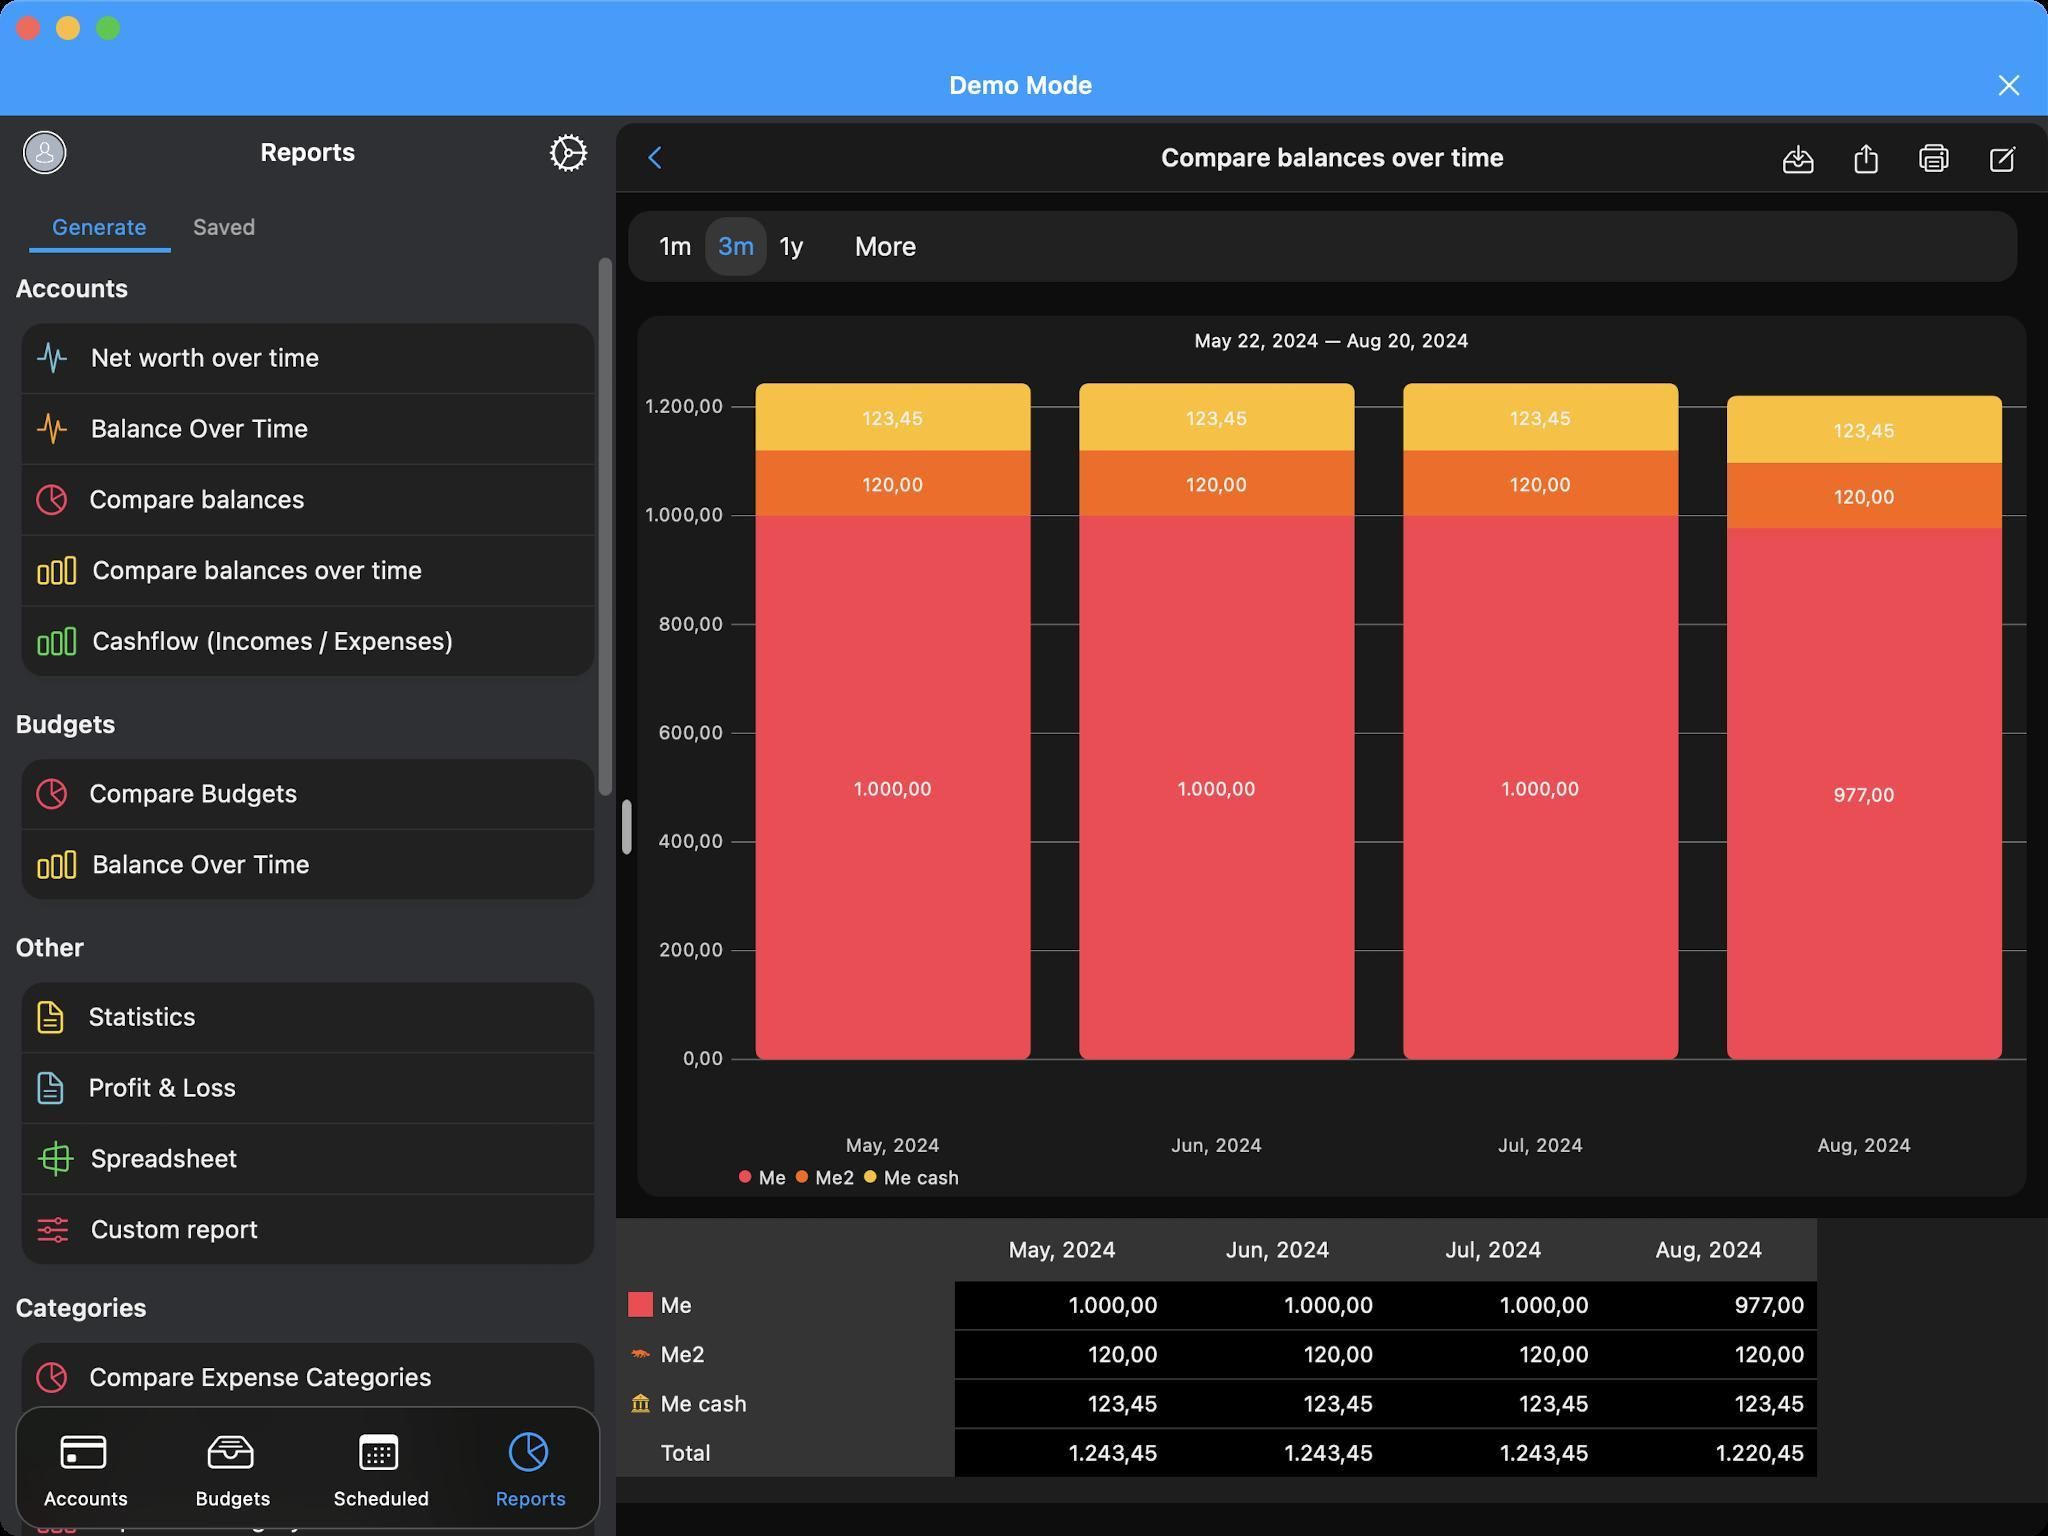
Accessibility tree:
{"name": "MoneyWiz", "role": "AXWindow", "description": null, "role_description": "standard window", "value": null, "position": "352.00;95.00", "size": "1024;768", "children": [{"name": null, "role": "AXGroup", "description": null, "role_description": "group", "value": null, "position": "0.00;0.00", "size": "1024;768", "children": [{"name": null, "role": "AXGroup", "description": null, "role_description": "group", "value": null, "position": "0.00;0.00", "size": "1024;768", "children": [{"name": null, "role": "AXGroup", "description": null, "role_description": "group", "value": null, "position": "0.00;0.00", "size": "1024;768", "children": [{"name": null, "role": "AXStaticText", "description": "Demo Mode", "role_description": "text", "value": null, "position": "159.77;34.65", "size": "701;16", "children": []}, {"name": null, "role": "AXButton", "description": "Close", "role_description": "button", "value": null, "position": "985.60;27.72", "size": "39;30", "children": []}, {"name": null, "role": "AXButton", "description": "avatar anonymous", "role_description": "button", "value": null, "position": "13.09;66.99", "size": "18;18", "children": []}, {"name": null, "role": "AXStaticText", "description": "Reports", "role_description": "text", "value": null, "position": "59.29;68.53", "size": "189;15", "children": []}, {"name": null, "role": "AXButton", "description": "settings", "role_description": "button", "value": null, "position": "273.35;65.45", "size": "22;22", "children": []}, {"name": null, "role": "AXGroup", "description": null, "role_description": "group", "value": null, "position": "308.00;57.75", "size": "716;711", "children": [{"name": null, "role": "AXButton", "description": "Back", "role_description": "button", "value": null, "position": "308.00;61.60", "size": "52;35", "children": []}, {"name": null, "role": "AXStaticText", "description": "Compare balances over time", "role_description": "text", "value": null, "position": "580.58;61.60", "size": "172;35", "children": []}, {"name": null, "role": "AXGroup", "description": null, "role_description": "group", "value": null, "position": "882.42;61.60", "size": "136;35", "children": [{"name": null, "role": "AXButton", "description": "inbox", "role_description": "button", "value": null, "position": "882.42;61.60", "size": "34;35", "children": []}, {"name": null, "role": "AXButton", "description": "Share", "role_description": "button", "value": null, "position": "916.30;61.60", "size": "34;35", "children": []}, {"name": null, "role": "AXButton", "description": "print", "role_description": "button", "value": null, "position": "950.18;61.60", "size": "34;35", "children": []}, {"name": null, "role": "AXButton", "description": "compose", "role_description": "button", "value": null, "position": "984.06;61.60", "size": "34;35", "children": []}]}, {"name": null, "role": "AXGroup", "description": null, "role_description": "table", "value": null, "position": "308.00;96.25", "size": "716;672", "children": [{"name": null, "role": "AXGroup", "description": null, "role_description": "group", "value": null, "position": "314.16;105.49", "size": "160;35", "children": [{"name": null, "role": "AXGroup", "description": null, "role_description": "group", "value": null, "position": "323.40;108.57", "size": "85;29", "children": [{"name": null, "role": "AXButton", "description": "1m", "role_description": "button", "value": null, "position": "323.40;108.57", "size": "29;29", "children": []}, {"name": null, "role": "AXButton", "description": "3m", "role_description": "button", "value": null, "position": "352.66;108.57", "size": "31;29", "children": []}, {"name": null, "role": "AXButton", "description": "1y", "role_description": "button", "value": null, "position": "383.46;108.57", "size": "25;29", "children": []}]}, {"name": null, "role": "AXButton", "description": "More", "role_description": "button", "value": null, "position": "421.19;108.57", "size": "44;29", "children": []}]}, {"name": null, "role": "AXStaticText", "description": "May 22, 2024 — Aug 20, 2024", "role_description": "text", "value": null, "position": "308.00;158.62", "size": "716;23", "children": []}, {"name": null, "role": "AXHeading", "description": "Bar Chart. 1 dataset. ", "role_description": "heading", "value": null, "position": "318.78;157.85", "size": "695;440", "children": []}, {"name": null, "role": "AXGenericElement", "description": " May, 2024: Me 1.000,00", "role_description": "", "value": null, "position": "377.78;257.85", "size": "138;272", "children": []}, {"name": null, "role": "AXGenericElement", "description": " May, 2024: Me2 120,00", "role_description": "", "value": null, "position": "377.78;225.22", "size": "138;33", "children": []}, {"name": null, "role": "AXGenericElement", "description": " May, 2024: Me cash 123,45", "role_description": "", "value": null, "position": "377.78;191.66", "size": "138;34", "children": []}, {"name": null, "role": "AXGenericElement", "description": " Jun, 2024: Me 1.000,00", "role_description": "", "value": null, "position": "539.70;257.85", "size": "138;272", "children": []}, {"name": null, "role": "AXGenericElement", "description": " Jun, 2024: Me2 120,00", "role_description": "", "value": null, "position": "539.70;225.22", "size": "138;33", "children": []}, {"name": null, "role": "AXGenericElement", "description": " Jun, 2024: Me cash 123,45", "role_description": "", "value": null, "position": "539.70;191.66", "size": "138;34", "children": []}, {"name": null, "role": "AXGenericElement", "description": " Jul, 2024: Me 1.000,00", "role_description": "", "value": null, "position": "701.62;257.85", "size": "138;272", "children": []}, {"name": null, "role": "AXGenericElement", "description": " Jul, 2024: Me2 120,00", "role_description": "", "value": null, "position": "701.62;225.22", "size": "138;33", "children": []}, {"name": null, "role": "AXGenericElement", "description": " Jul, 2024: Me cash 123,45", "role_description": "", "value": null, "position": "701.62;191.66", "size": "138;34", "children": []}, {"name": null, "role": "AXGenericElement", "description": " Aug, 2024: Me 977,00", "role_description": "", "value": null, "position": "863.54;264.10", "size": "138;266", "children": []}, {"name": null, "role": "AXGenericElement", "description": " Aug, 2024: Me2 120,00", "role_description": "", "value": null, "position": "863.54;231.47", "size": "138;33", "children": []}, {"name": null, "role": "AXGenericElement", "description": " Aug, 2024: Me cash 123,45", "role_description": "", "value": null, "position": "863.54;197.91", "size": "138;34", "children": []}, {"name": null, "role": "AXGroup", "description": null, "role_description": "group", "value": "", "position": "308.00;609.07", "size": "716;142", "children": [{"name": null, "role": "AXStaticText", "description": "May, 2024, Jun, 2024, Jul, 2024, Aug, 2024, Me, 1.000,00, 1.000,00, 1.000,00, 977,00, Me2, 120,00, 120,00, 120,00, 120,00, Me cash, 123,45, 123,45, 123,45, 123,45, Total, 1.243,45, 1.243,45, 1.243,45, 1.220,45", "role_description": "text", "value": "", "position": "308.00;609.07", "size": "716;142", "children": []}]}]}, {"name": null, "role": "AXButton", "description": null, "role_description": "button", "value": null, "position": "308.00;386.54", "size": "19;54", "children": []}, {"name": null, "role": "AXButton", "description": null, "role_description": "button", "value": null, "position": "311.08;399.63", "size": "5;28", "children": []}]}, {"name": null, "role": "AXButton", "description": "Generate", "role_description": "button", "value": null, "position": "14.63;100.10", "size": "71;26", "children": []}, {"name": null, "role": "AXButton", "description": "Saved", "role_description": "button", "value": null, "position": "85.19;100.10", "size": "55;26", "children": []}, {"name": null, "role": "AXStaticText", "description": "Accounts", "role_description": "text", "value": null, "position": "7.70;127.05", "size": "293;35", "children": []}, {"name": null, "role": "AXButton", "description": "Net worth over time", "role_description": "button", "value": null, "position": "10.78;161.70", "size": "286;35", "children": []}, {"name": null, "role": "AXButton", "description": "Balance Over Time", "role_description": "button", "value": null, "position": "10.78;197.12", "size": "286;35", "children": []}, {"name": null, "role": "AXButton", "description": "Compare balances", "role_description": "button", "value": null, "position": "10.78;232.54", "size": "286;35", "children": []}, {"name": null, "role": "AXButton", "description": "Compare balances over time", "role_description": "button", "value": null, "position": "10.78;267.96", "size": "286;35", "children": []}, {"name": null, "role": "AXButton", "description": "Cashflow (Incomes / Expenses)", "role_description": "button", "value": null, "position": "10.78;303.38", "size": "286;35", "children": []}, {"name": null, "role": "AXStaticText", "description": "Budgets", "role_description": "text", "value": null, "position": "7.70;344.96", "size": "293;35", "children": []}, {"name": null, "role": "AXButton", "description": "Compare Budgets", "role_description": "button", "value": null, "position": "10.78;379.61", "size": "286;35", "children": []}, {"name": null, "role": "AXButton", "description": "Balance Over Time", "role_description": "button", "value": null, "position": "10.78;415.03", "size": "286;35", "children": []}, {"name": null, "role": "AXStaticText", "description": "Other", "role_description": "text", "value": null, "position": "7.70;456.61", "size": "293;35", "children": []}, {"name": null, "role": "AXButton", "description": "Statistics", "role_description": "button", "value": null, "position": "10.78;491.26", "size": "286;35", "children": []}, {"name": null, "role": "AXButton", "description": "Profit & Loss", "role_description": "button", "value": null, "position": "10.78;526.68", "size": "286;35", "children": []}, {"name": null, "role": "AXButton", "description": "Spreadsheet", "role_description": "button", "value": null, "position": "10.78;562.10", "size": "286;35", "children": []}, {"name": null, "role": "AXButton", "description": "Custom report", "role_description": "button", "value": null, "position": "10.78;597.52", "size": "286;35", "children": []}, {"name": null, "role": "AXStaticText", "description": "Categories", "role_description": "text", "value": null, "position": "7.70;636.79", "size": "293;35", "children": []}, {"name": null, "role": "AXButton", "description": "Compare Expense Categories", "role_description": "button", "value": null, "position": "10.78;671.44", "size": "286;35", "children": []}, {"name": null, "role": "AXButton", "description": "Compare Income Categories", "role_description": "button", "value": null, "position": "10.78;706.86", "size": "286;35", "children": []}, {"name": null, "role": "AXButton", "description": "Expense Category Over Time", "role_description": "button", "value": null, "position": "10.78;742.28", "size": "286;35", "children": []}, {"name": null, "role": "AXButton", "description": "Income Category Over Time", "role_description": "button", "value": null, "position": "10.78;777.70", "size": "286;35", "children": []}, {"name": null, "role": "AXButton", "description": "Breakdown Expenses Over Time", "role_description": "button", "value": null, "position": "10.78;813.12", "size": "286;35", "children": []}, {"name": null, "role": "AXButton", "description": "Breakdown Incomes Over Time", "role_description": "button", "value": null, "position": "10.78;848.54", "size": "286;35", "children": []}, {"name": null, "role": "AXStaticText", "description": "Payees", "role_description": "text", "value": null, "position": "7.70;889.35", "size": "293;35", "children": []}, {"name": null, "role": "AXButton", "description": "Compare Expense Payees", "role_description": "button", "value": null, "position": "10.78;924.00", "size": "286;35", "children": []}, {"name": null, "role": "AXButton", "description": "Compare Income Payees", "role_description": "button", "value": null, "position": "10.78;959.42", "size": "286;35", "children": []}, {"name": null, "role": "AXButton", "description": "Expense Payee Over Time", "role_description": "button", "value": null, "position": "10.78;994.84", "size": "286;35", "children": []}, {"name": null, "role": "AXButton", "description": "Income Payee Over Time", "role_description": "button", "value": null, "position": "10.78;1030.26", "size": "286;35", "children": []}, {"name": null, "role": "AXButton", "description": "Breakdown Expenses Over Time", "role_description": "button", "value": null, "position": "10.78;1065.68", "size": "286;35", "children": []}, {"name": null, "role": "AXButton", "description": "Breakdown Incomes Over Time", "role_description": "button", "value": null, "position": "10.78;1101.10", "size": "286;35", "children": []}, {"name": null, "role": "AXStaticText", "description": "Tags", "role_description": "text", "value": null, "position": "7.70;1141.91", "size": "293;35", "children": []}, {"name": null, "role": "AXButton", "description": "Compare Expense Tags", "role_description": "button", "value": null, "position": "10.78;1176.56", "size": "286;35", "children": []}, {"name": null, "role": "AXButton", "description": "Compare Income Tags", "role_description": "button", "value": null, "position": "10.78;1211.98", "size": "286;35", "children": []}, {"name": null, "role": "AXButton", "description": "Expense Tag Over Time", "role_description": "button", "value": null, "position": "10.78;1247.40", "size": "286;35", "children": []}, {"name": null, "role": "AXButton", "description": "Income Tag Over Time", "role_description": "button", "value": null, "position": "10.78;1282.82", "size": "286;35", "children": []}, {"name": null, "role": "AXButton", "description": "Breakdown Expenses Over Time", "role_description": "button", "value": null, "position": "10.78;1318.24", "size": "286;35", "children": []}, {"name": null, "role": "AXButton", "description": "Breakdown Incomes Over Time", "role_description": "button", "value": null, "position": "10.78;1353.66", "size": "286;35", "children": []}, {"name": null, "role": "AXStaticText", "description": "Spreadsheets", "role_description": "text", "value": null, "position": "7.70;1394.47", "size": "293;35", "children": []}, {"name": null, "role": "AXButton", "description": "Breakdown Payees Over Categories", "role_description": "button", "value": null, "position": "10.78;1429.12", "size": "286;35", "children": []}, {"name": null, "role": "AXButton", "description": "Breakdown Categories Over Tags", "role_description": "button", "value": null, "position": "10.78;1464.54", "size": "286;35", "children": []}, {"name": null, "role": "AXButton", "description": "Breakdown Payees Over Tags", "role_description": "button", "value": null, "position": "10.78;1499.96", "size": "286;35", "children": []}, {"name": null, "role": "AXButton", "description": null, "role_description": "button", "value": null, "position": "8.47;703.01", "size": "69;62", "children": []}, {"name": null, "role": "AXButton", "description": "card", "role_description": "button", "value": null, "position": "8.47;710.71", "size": "69;31", "children": []}, {"name": null, "role": "AXButton", "description": null, "role_description": "button", "value": null, "position": "77.00;703.01", "size": "69;62", "children": []}, {"name": null, "role": "AXButton", "description": "Inbox Full", "role_description": "button", "value": null, "position": "82.00;710.71", "size": "69;31", "children": []}, {"name": null, "role": "AXButton", "description": null, "role_description": "button", "value": null, "position": "146.30;703.01", "size": "69;62", "children": []}, {"name": null, "role": "AXButton", "description": "calendar", "role_description": "button", "value": null, "position": "156.31;710.71", "size": "69;31", "children": []}, {"name": null, "role": "AXButton", "description": null, "role_description": "button", "value": null, "position": "215.60;703.01", "size": "69;62", "children": []}, {"name": null, "role": "AXButton", "description": "chart pie", "role_description": "button", "value": null, "position": "231.00;710.71", "size": "69;31", "children": []}, {"name": null, "role": "AXStaticText", "description": "Accounts", "role_description": "text", "value": null, "position": "8.47;741.51", "size": "69;15", "children": []}, {"name": null, "role": "AXStaticText", "description": "Budgets", "role_description": "text", "value": null, "position": "82.00;741.51", "size": "69;15", "children": []}, {"name": null, "role": "AXStaticText", "description": "Scheduled", "role_description": "text", "value": null, "position": "156.31;741.51", "size": "69;15", "children": []}, {"name": null, "role": "AXStaticText", "description": "Reports", "role_description": "text", "value": null, "position": "231.00;741.51", "size": "69;15", "children": []}]}]}]}, {"name": null, "role": "AXButton", "description": null, "role_description": "close button", "value": null, "position": "7.00;6.00", "size": "14;16", "children": []}, {"name": null, "role": "AXButton", "description": null, "role_description": "full screen button", "value": null, "position": "47.00;6.00", "size": "14;16", "children": [{"name": null, "role": "AXGroup", "description": null, "role_description": "group", "value": null, "position": "47.00;6.00", "size": "14;16", "children": [{"name": null, "role": "AXGroup", "description": null, "role_description": "group", "value": null, "position": "47.00;6.00", "size": "14;16", "children": []}]}]}, {"name": null, "role": "AXButton", "description": null, "role_description": "minimize button", "value": null, "position": "27.00;6.00", "size": "14;16", "children": []}]}